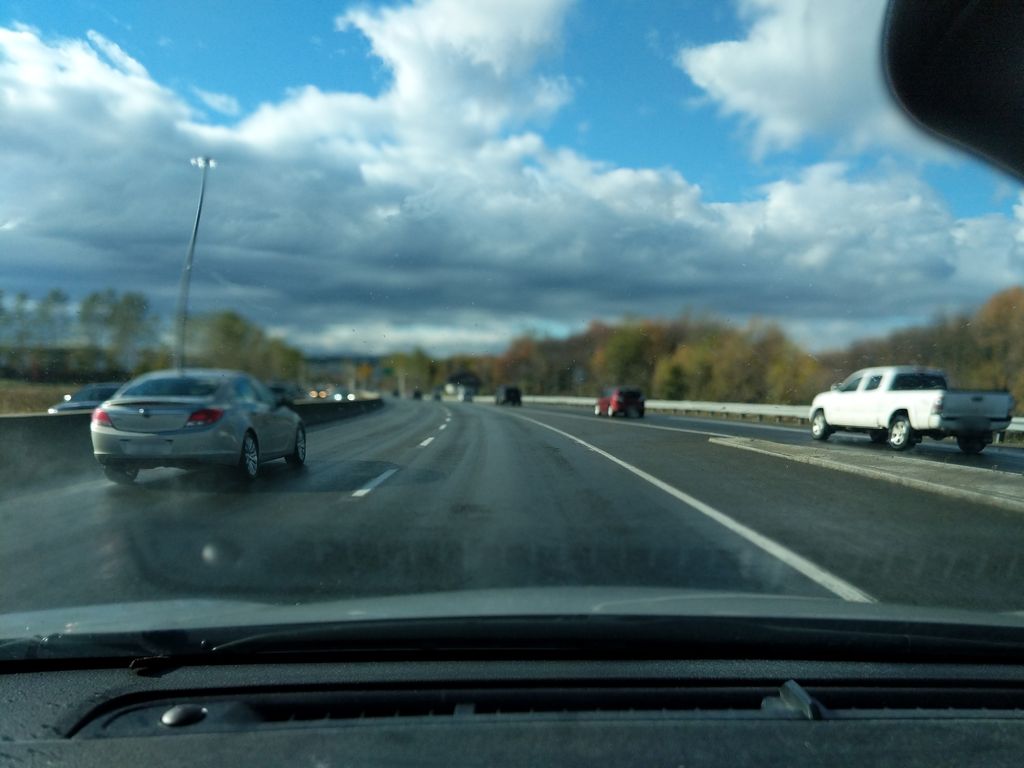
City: quebec_city